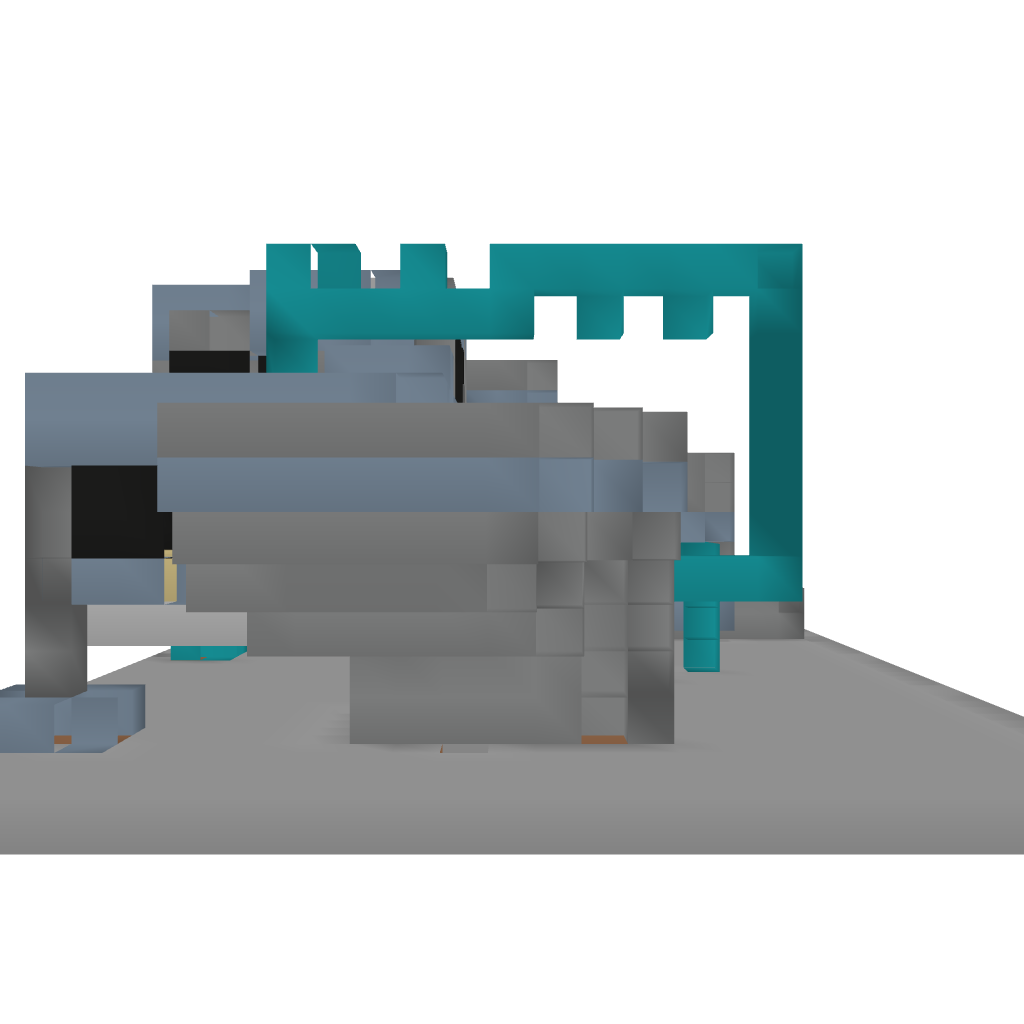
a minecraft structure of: Saxum Lignum